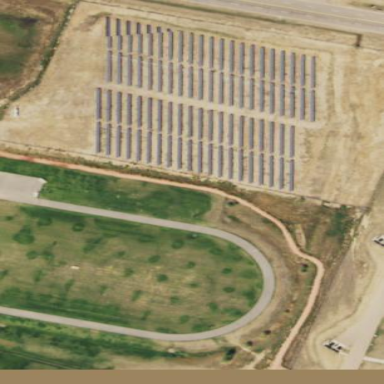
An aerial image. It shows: Solar power plant with photovoltaic technology generating electricity.